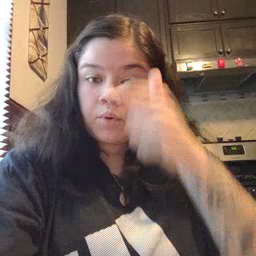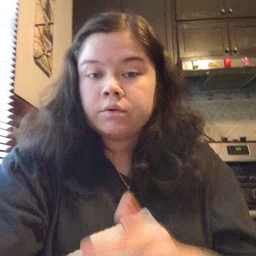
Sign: brother